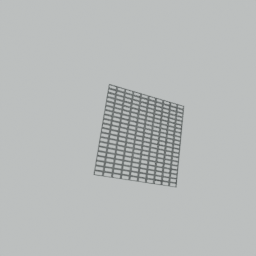
Label: tools